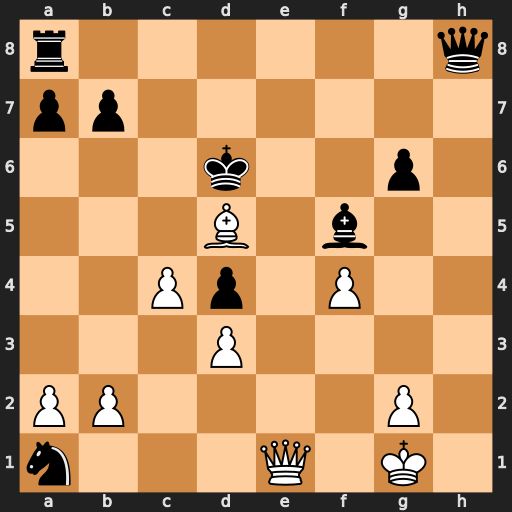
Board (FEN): r6q/pp6/3k2p1/3B1b2/2Pp1P2/3P4/PP4P1/n3Q1K1
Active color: w
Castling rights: -
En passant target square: -
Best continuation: Qb4+ Kd7 Qxb7+ Kd8 Qxa8+